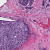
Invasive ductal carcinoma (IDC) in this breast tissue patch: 0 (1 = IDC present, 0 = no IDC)